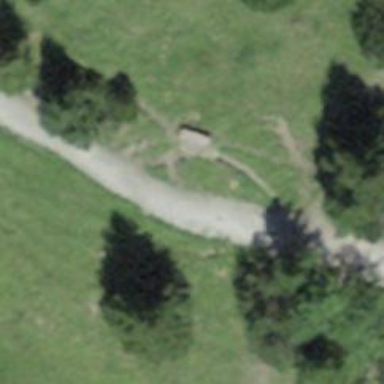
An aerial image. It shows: Bench.